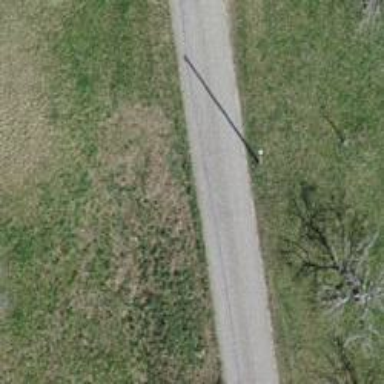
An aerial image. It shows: Minor power line.